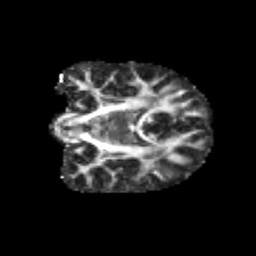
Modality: FA
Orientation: coronal
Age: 11
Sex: male
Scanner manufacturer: siemens
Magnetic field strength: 3 T
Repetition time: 3.8 s
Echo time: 0.07 s